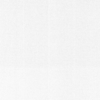
Label: dusty